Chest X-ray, PA view. Patient: 43 years old, sex F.
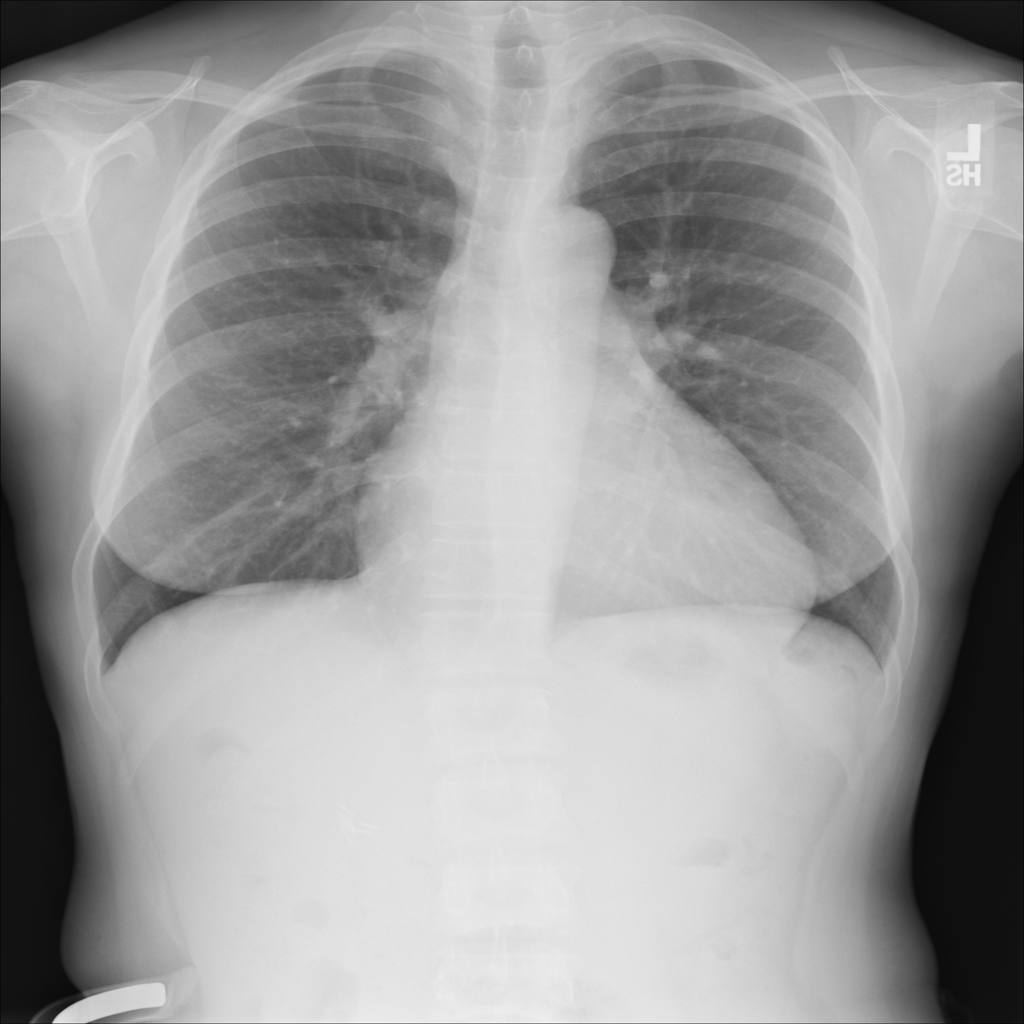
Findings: Cardiomegaly